Question: When i run my project this error comes
library not found for -lcurl

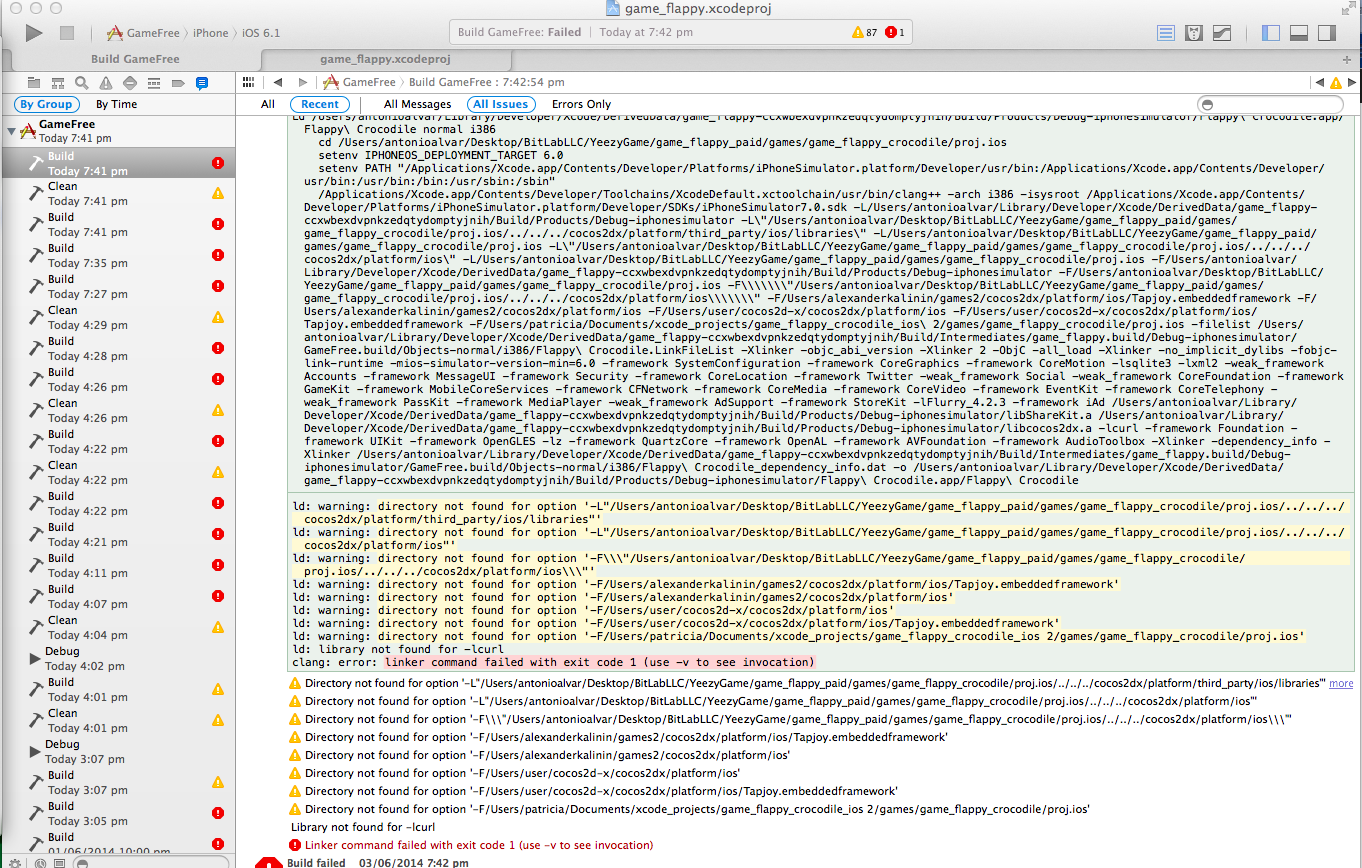
Answer: I have resolved this issue. I removed "" in the start of 'search paths' which is located under the 'build setting' tab